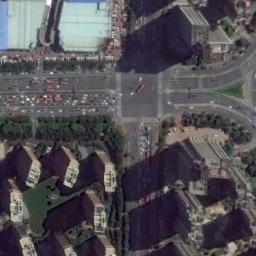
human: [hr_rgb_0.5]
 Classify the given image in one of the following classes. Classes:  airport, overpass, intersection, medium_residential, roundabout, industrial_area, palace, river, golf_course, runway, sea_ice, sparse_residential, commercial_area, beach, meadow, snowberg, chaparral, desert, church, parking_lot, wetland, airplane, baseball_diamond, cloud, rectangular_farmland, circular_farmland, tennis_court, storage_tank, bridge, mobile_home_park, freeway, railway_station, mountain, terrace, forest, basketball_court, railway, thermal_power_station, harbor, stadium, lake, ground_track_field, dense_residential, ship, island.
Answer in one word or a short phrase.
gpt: intersection